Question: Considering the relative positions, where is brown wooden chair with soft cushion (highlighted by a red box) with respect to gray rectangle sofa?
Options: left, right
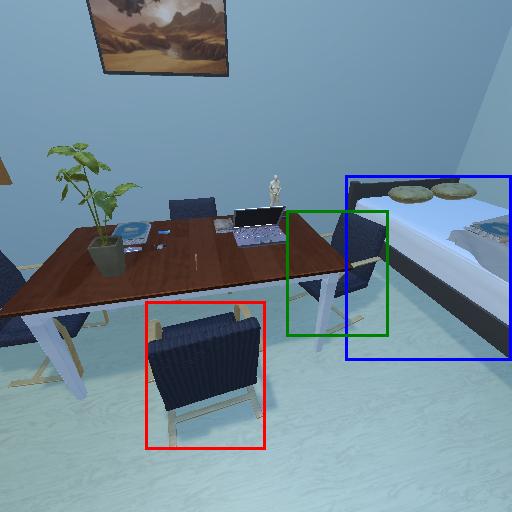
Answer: left